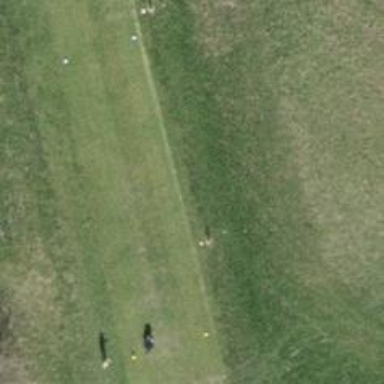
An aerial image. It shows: Grass area designated as golf tee.